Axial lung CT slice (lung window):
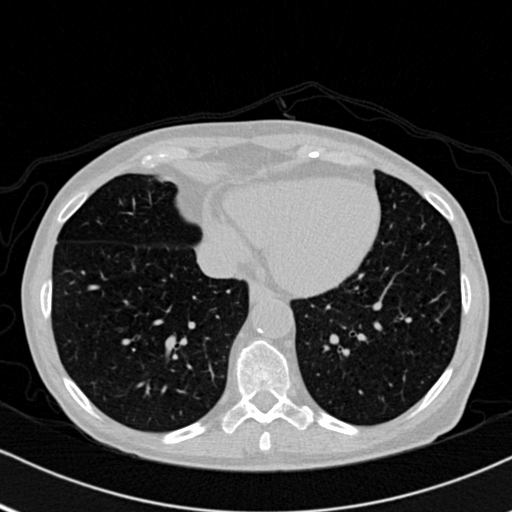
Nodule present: no